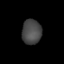
Tissue: lung
Cell type: Epithelial cells
Senescence score: 0.1747
Nuclear area (px): 476
Mean DAPI intensity: 71.679